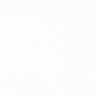
Metastatic tissue present: no